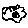
Label: flower